Brain MRI, t2w sequence, axial 2D slice.
Patient: age 37, sex F, weight 95 kg, height 1.95 m
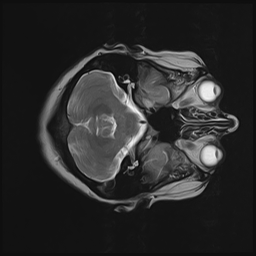